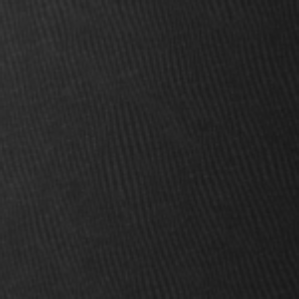
Label: frost